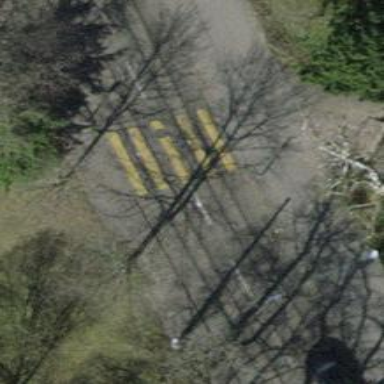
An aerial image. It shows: Uncontrolled zebra crossing with notable zebra markings.